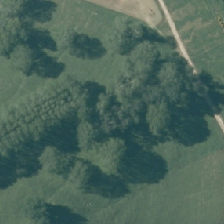
Land cover: broadleaved_indigenous_hardwood